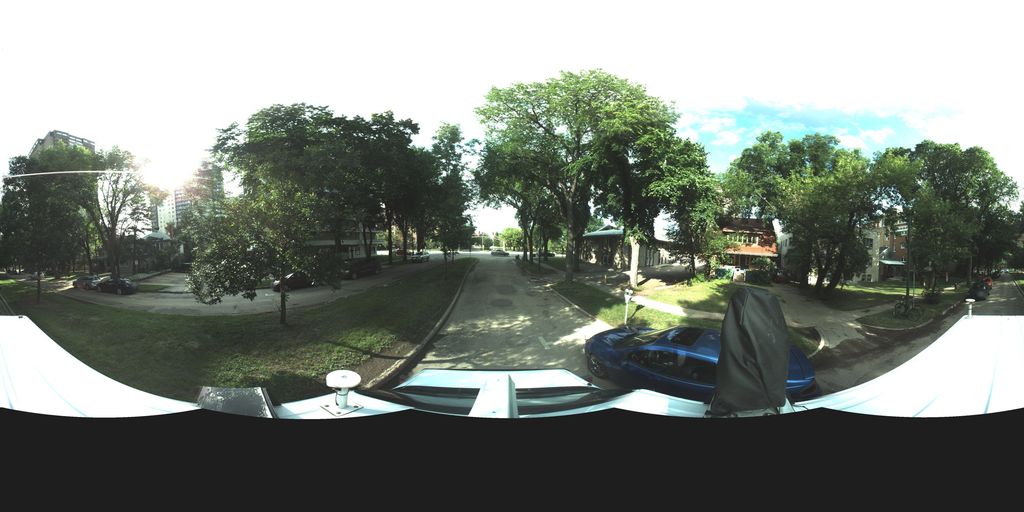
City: saskatoon